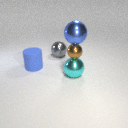
small brown metal sphere above large cyan metal sphere